Chest X-ray:
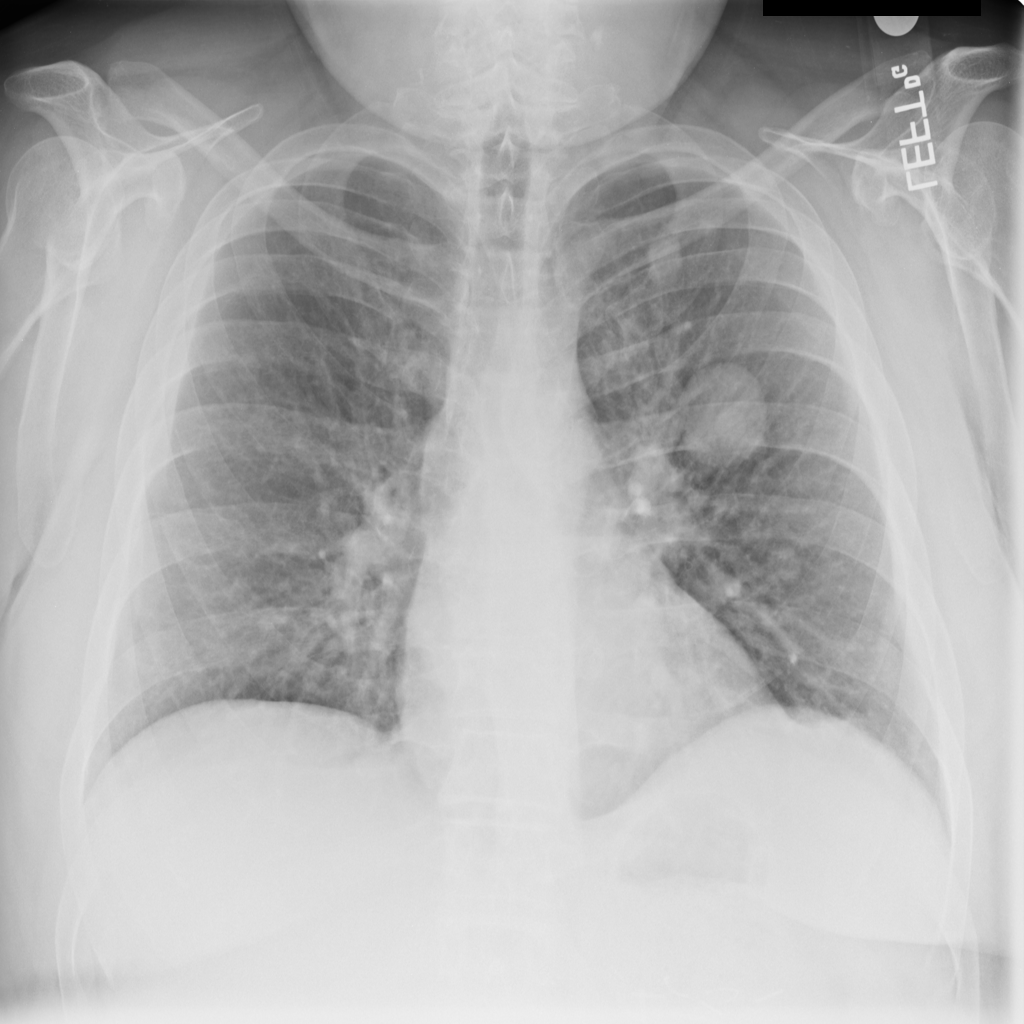
Findings: Nodule
No abnormal finding: no